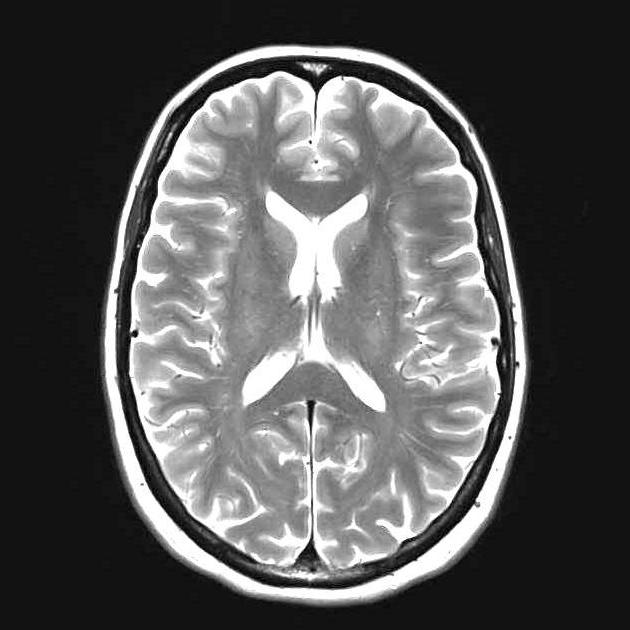
Label: notumor